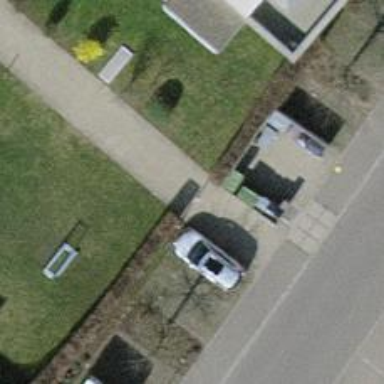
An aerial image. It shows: Bollard.